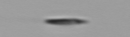
Label: fiber